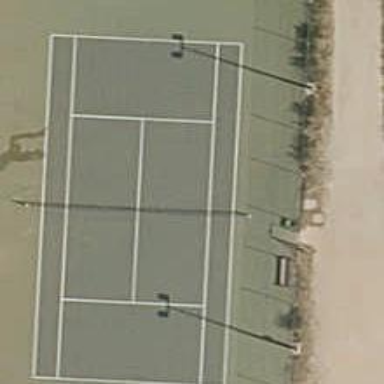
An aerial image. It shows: Tennis court on pitch designated for leisure land.